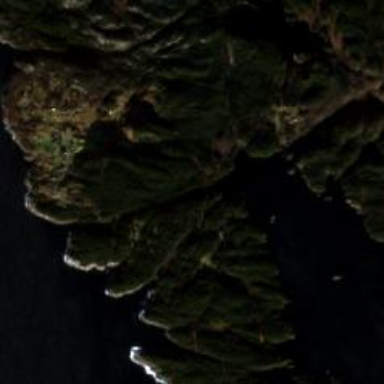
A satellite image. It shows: Picturesque coastline scene.